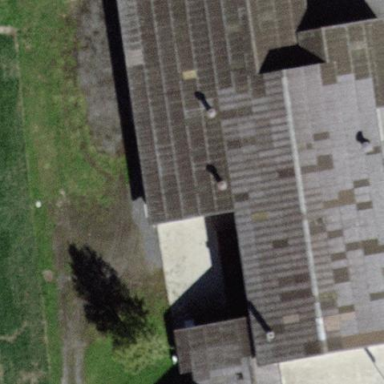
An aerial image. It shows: Shed building.